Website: crate-barrel
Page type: payment
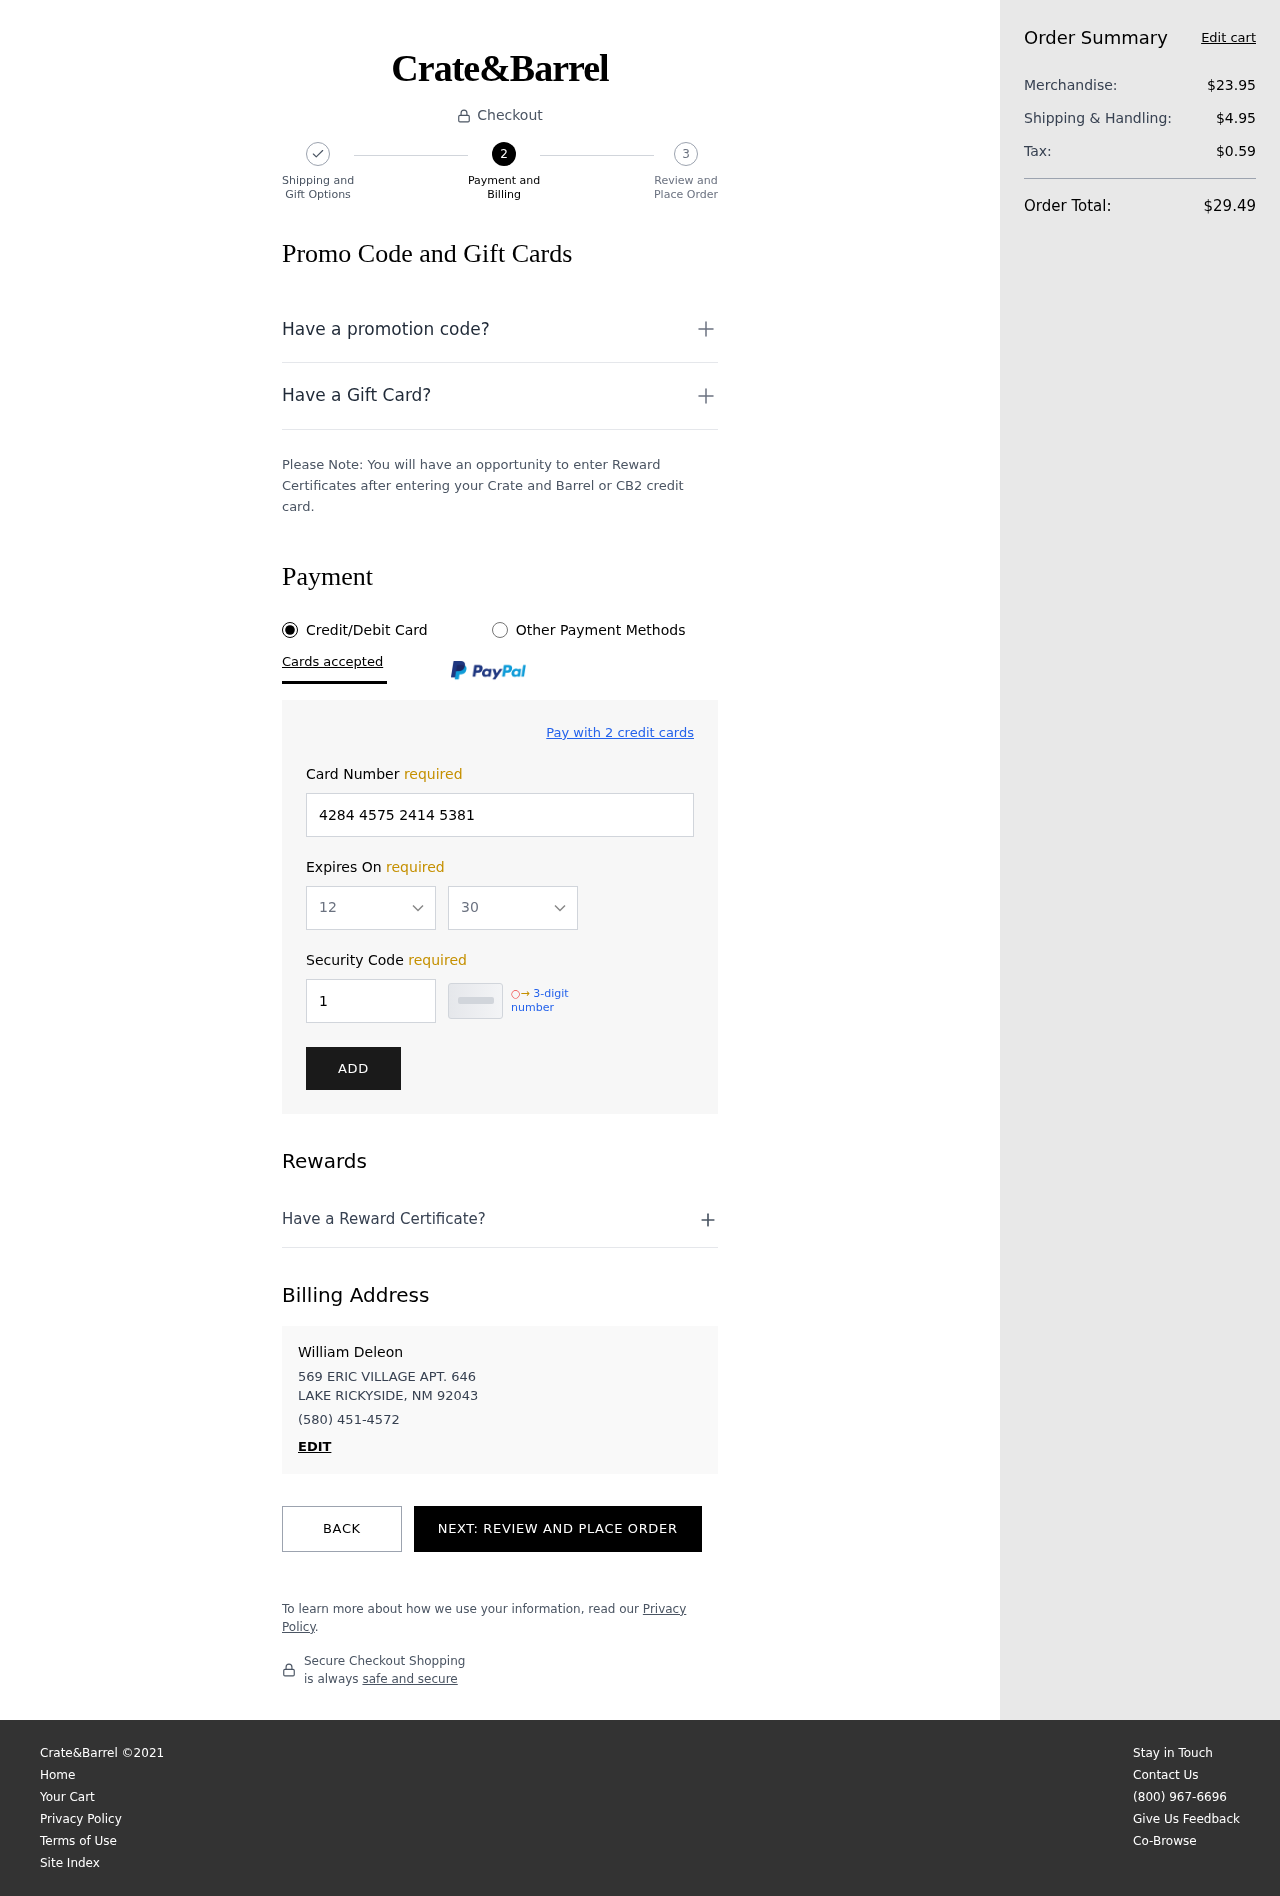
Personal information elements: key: PII_CARD_EXPIRY_MONTH
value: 12
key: PII_CARD_EXPIRY_YEAR
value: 30
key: PII_CITY_STATE_ZIP
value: LAKE RICKYSIDE, NM 92043
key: PII_FULLNAME
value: William Deleon
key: PII_PHONE
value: (580) 451-4572
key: PII_STREET
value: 569 ERIC VILLAGE APT. 646
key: PII_CARD_NUMBER
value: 4284 4575 2414 5381
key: PII_CARD_CVV
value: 176
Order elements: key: ORDER_SUBTOTAL
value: $23.95
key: ORDER_SHIPPING_COST
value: $4.95
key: ORDER_TAX
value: $0.59
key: ORDER_TOTAL
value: $29.49